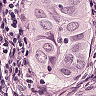
Metastatic tissue present: yes